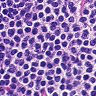
Metastatic tissue present: no